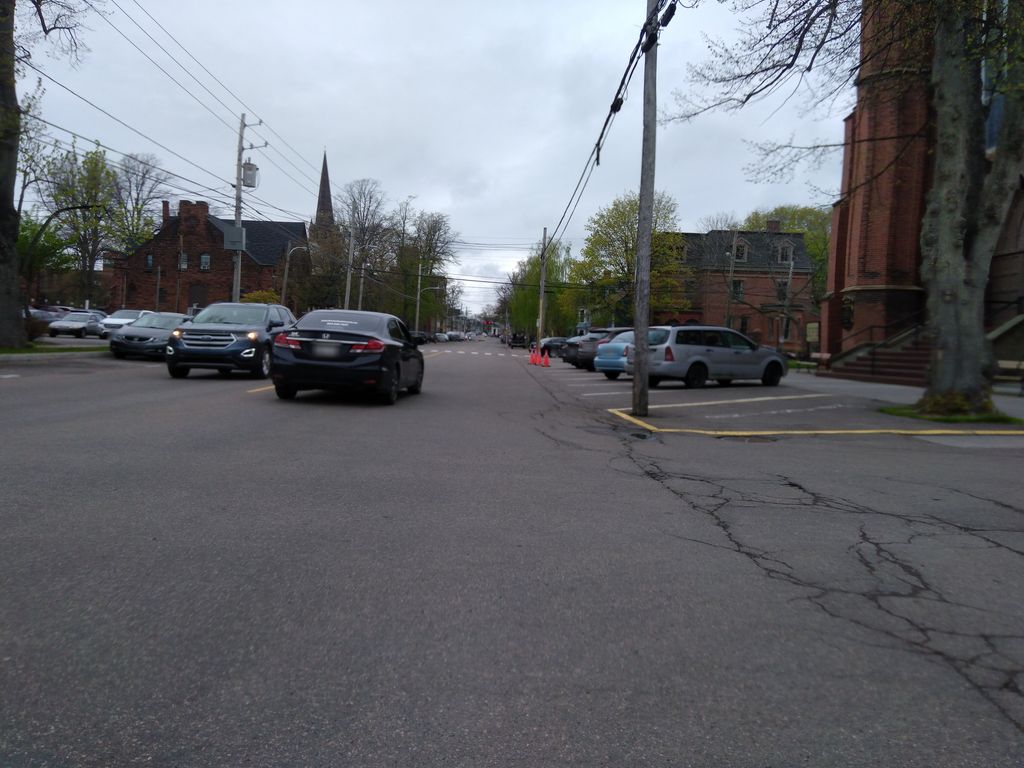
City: charlottetown